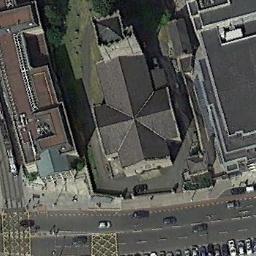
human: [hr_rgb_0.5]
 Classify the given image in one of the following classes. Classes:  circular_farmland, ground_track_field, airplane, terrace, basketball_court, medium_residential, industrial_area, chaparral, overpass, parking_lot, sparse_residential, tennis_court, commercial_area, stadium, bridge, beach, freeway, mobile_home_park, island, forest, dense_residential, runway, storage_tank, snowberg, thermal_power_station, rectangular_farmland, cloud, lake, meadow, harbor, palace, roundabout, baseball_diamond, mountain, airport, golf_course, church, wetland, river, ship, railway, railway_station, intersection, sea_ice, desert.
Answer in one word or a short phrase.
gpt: church